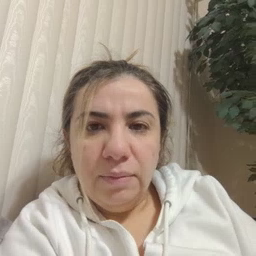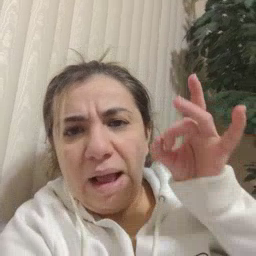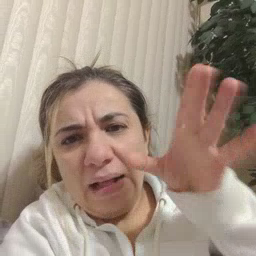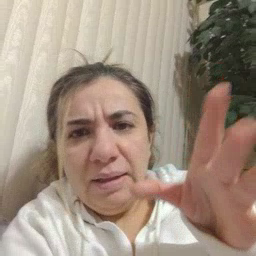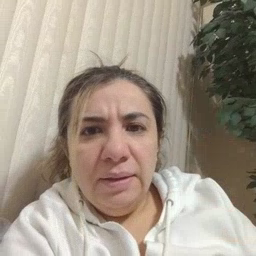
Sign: hate